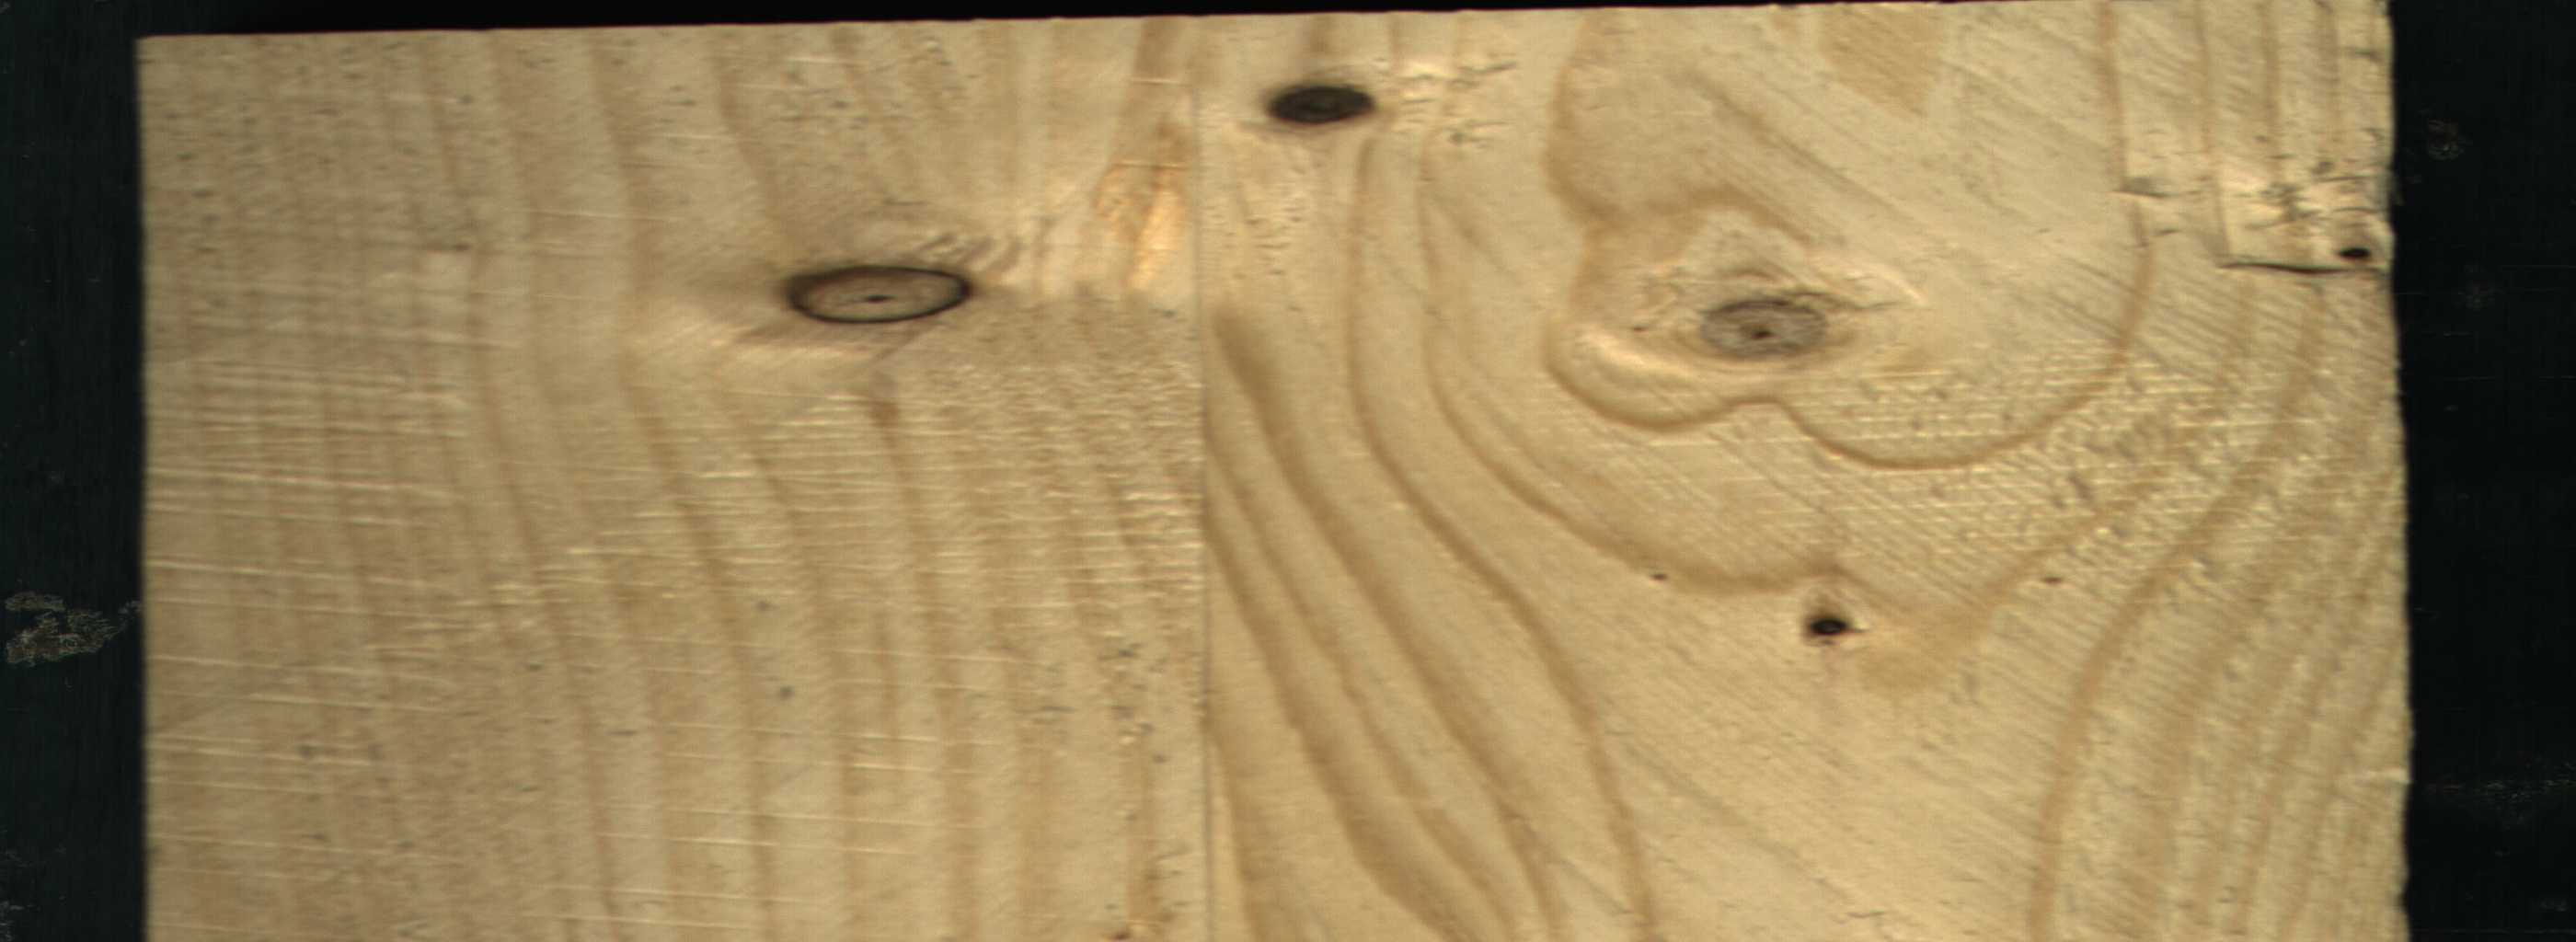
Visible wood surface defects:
Crack
Dead_Knot
Dead_Knot
Dead_Knot
Live_Knot